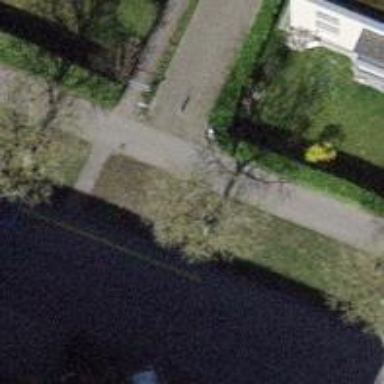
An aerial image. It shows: Avenue lined with trees.